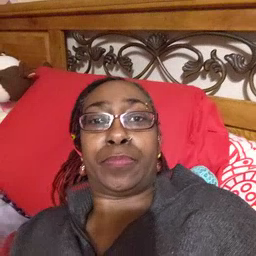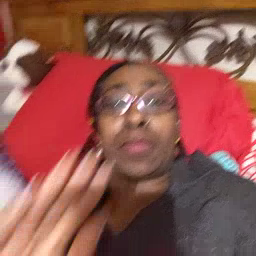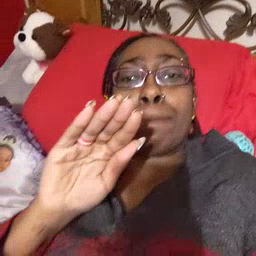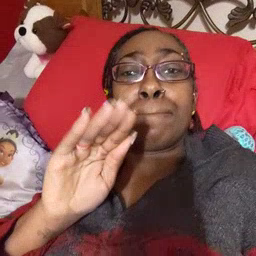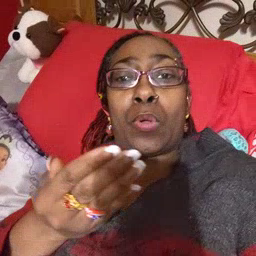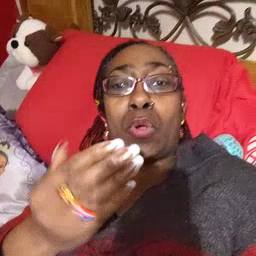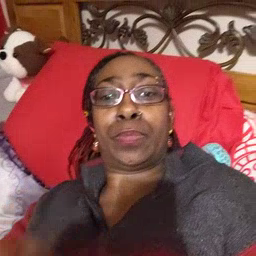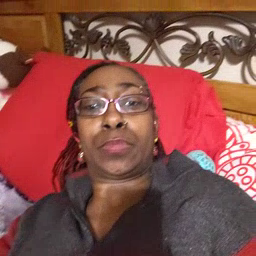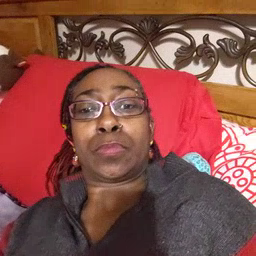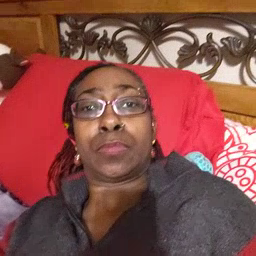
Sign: book